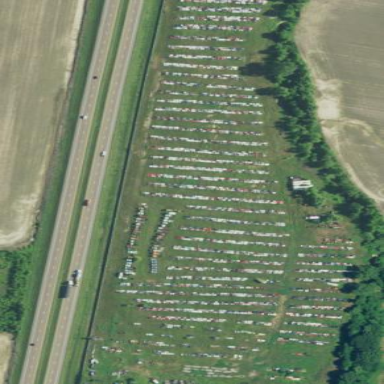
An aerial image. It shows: Industrial area designated as auto wrecker yard.